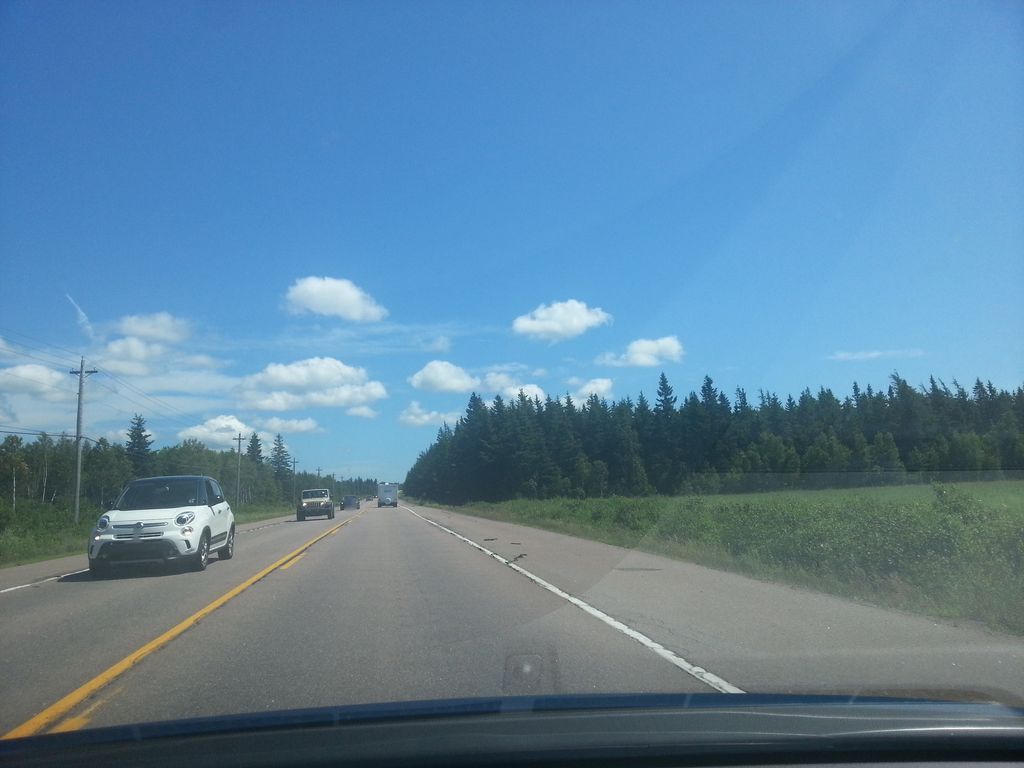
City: charlottetown